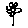
Label: flower